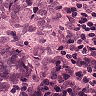
Metastatic tissue present: yes